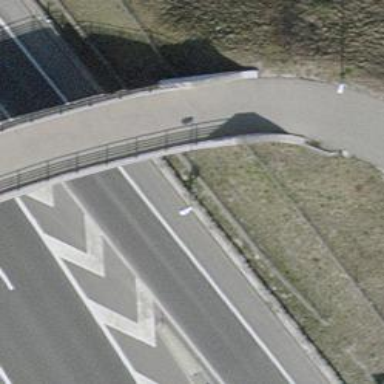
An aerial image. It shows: Asphalt motorway link.